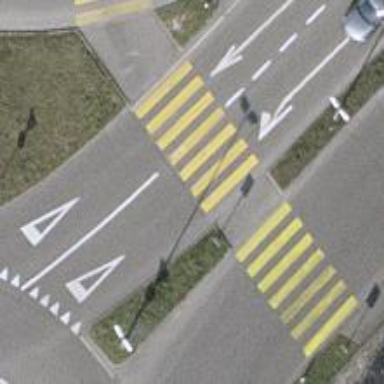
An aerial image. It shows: Zebra crossing on the road.